Here is the envelope spectrum of one vibration snapshot from a rolling-element bearing, with each characteristic fault-frequency family marked on the frequency axis. Diagnose the bearing from this image, choosing from: normal, inner_race, outer_race, ball.
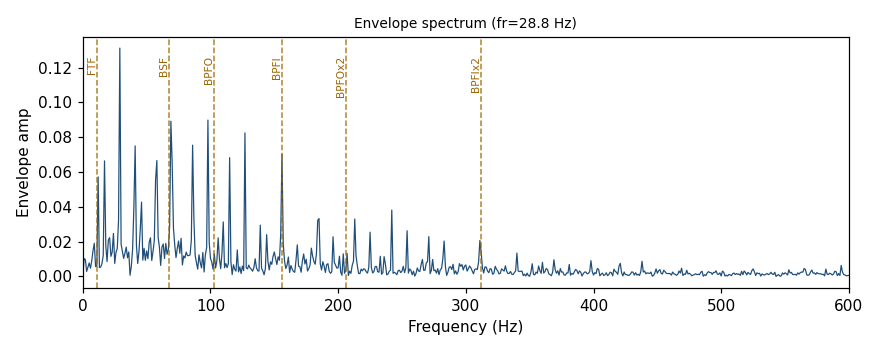
Answer: inner_race